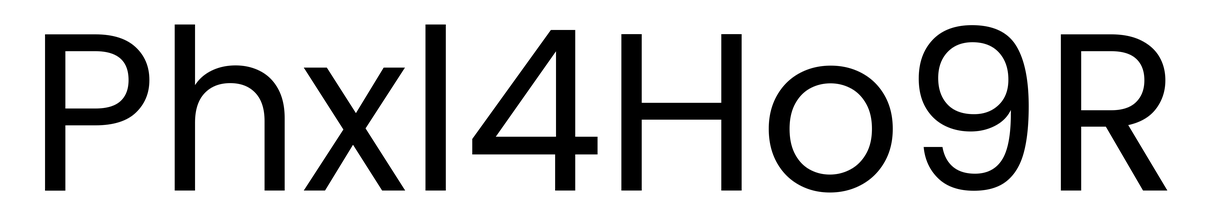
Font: Poppins-Regular